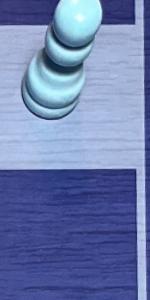
Label: Empty